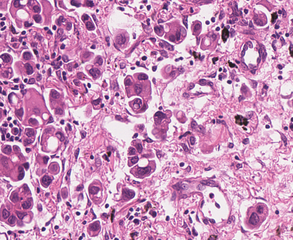
Tumor epithelial tissue: yes
Tumor-associated stroma tissue: yes
Normal tissue: no